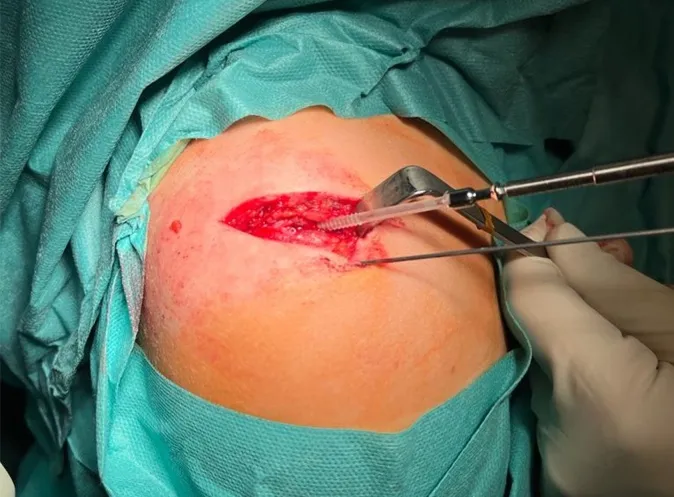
Superolateral view of surgical fracture fixation with 2 parallels anteroposterior K-wire-guided 3.5-mm cannulated resorbable poly lactic-co-glycolic acid screws.
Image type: medical_photograph (other_medical_photograph)